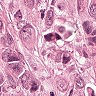
Metastatic tissue present: yes